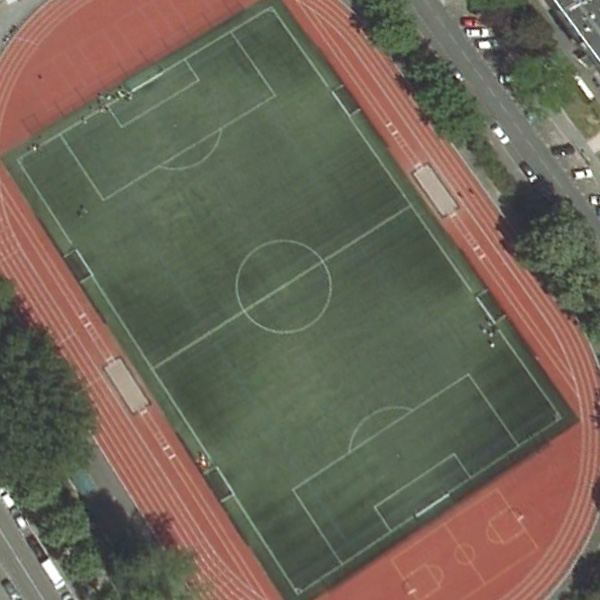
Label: Playground